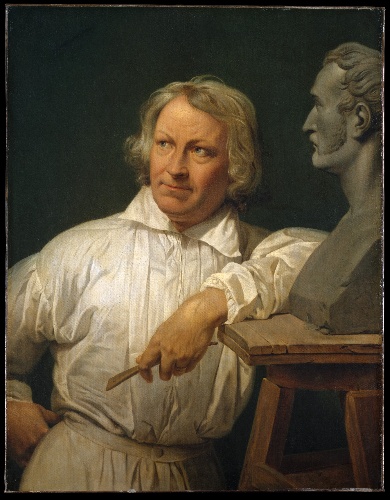
Title: Bertel Thorvaldsen (1768–1844) with the Bust of Horace Vernet
Artist: Horace Vernet
Artist bio: French, Paris 1789–1863 Paris
Date: 1833 or later
Object type: Painting
Classification: Paintings
Medium: Oil on canvas
Dimensions: 38 x 29 1/2 in. (96.5 x 74.9 cm)
Department: European Paintings
Credit line: Gift of Dr. Rudolf J. Heinemann, 1962
Accession year: 1962
Repository: Metropolitan Museum of Art, New York, NY
Tags: Sculpture|Men|Portraits|Artists